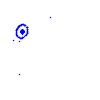
Particle: kaon